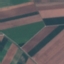
Land use / land cover: AnnualCrop